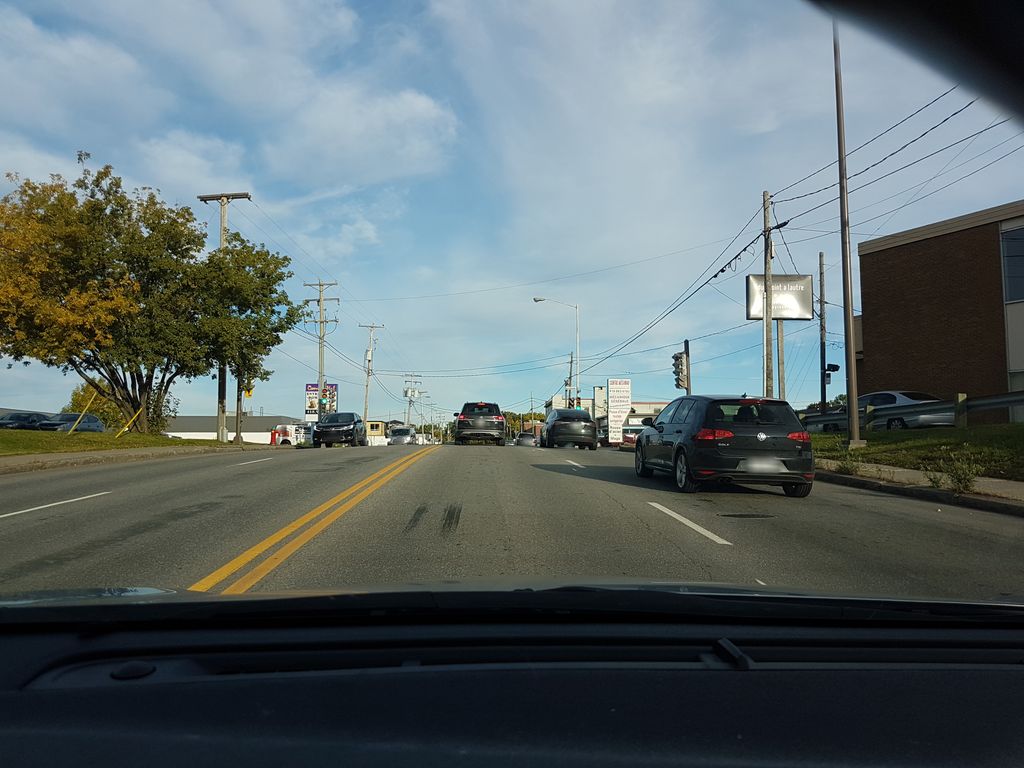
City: quebec_city